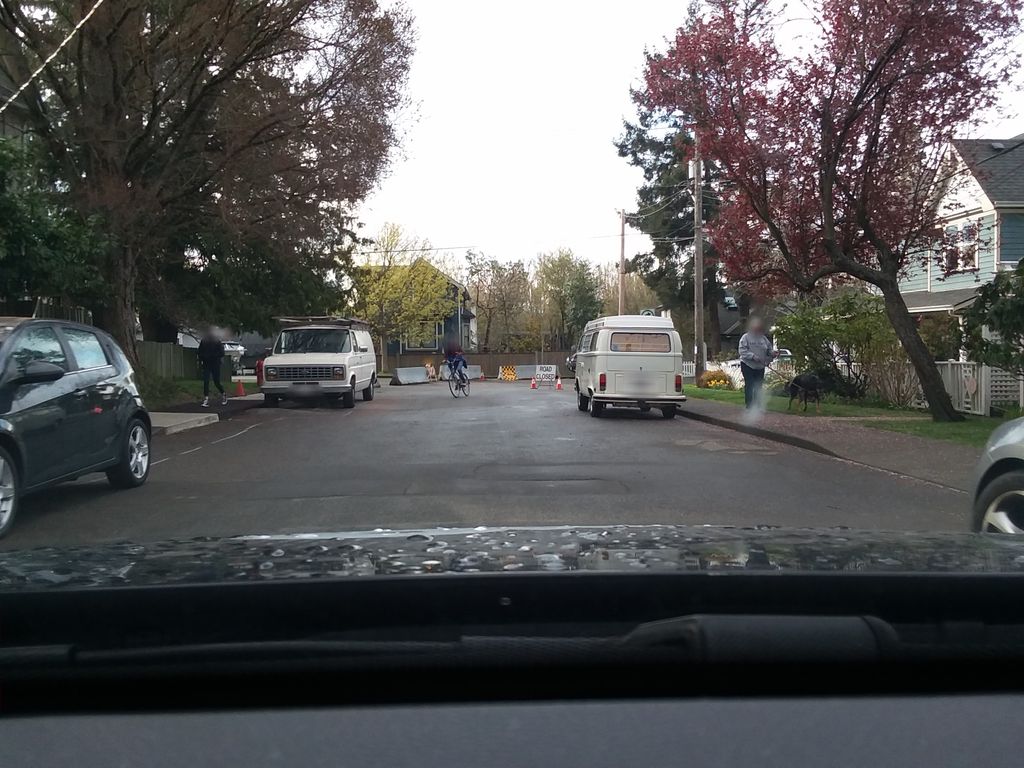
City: victoria